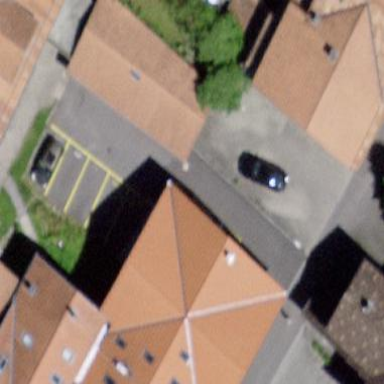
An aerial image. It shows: Garage building.